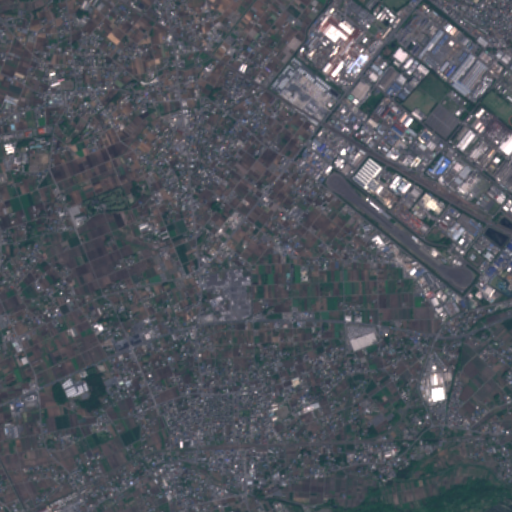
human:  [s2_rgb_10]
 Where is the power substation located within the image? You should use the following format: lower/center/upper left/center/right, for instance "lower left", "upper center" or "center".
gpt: The power substation is located in the upper right of the image.
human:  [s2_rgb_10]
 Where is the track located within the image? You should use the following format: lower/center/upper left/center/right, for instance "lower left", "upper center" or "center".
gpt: The track is located in the upper right of the image.
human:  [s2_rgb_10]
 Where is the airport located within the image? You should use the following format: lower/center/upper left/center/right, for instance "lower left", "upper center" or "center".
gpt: There is no airport in the image.